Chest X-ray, PA view. Patient: 21 years old, sex M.
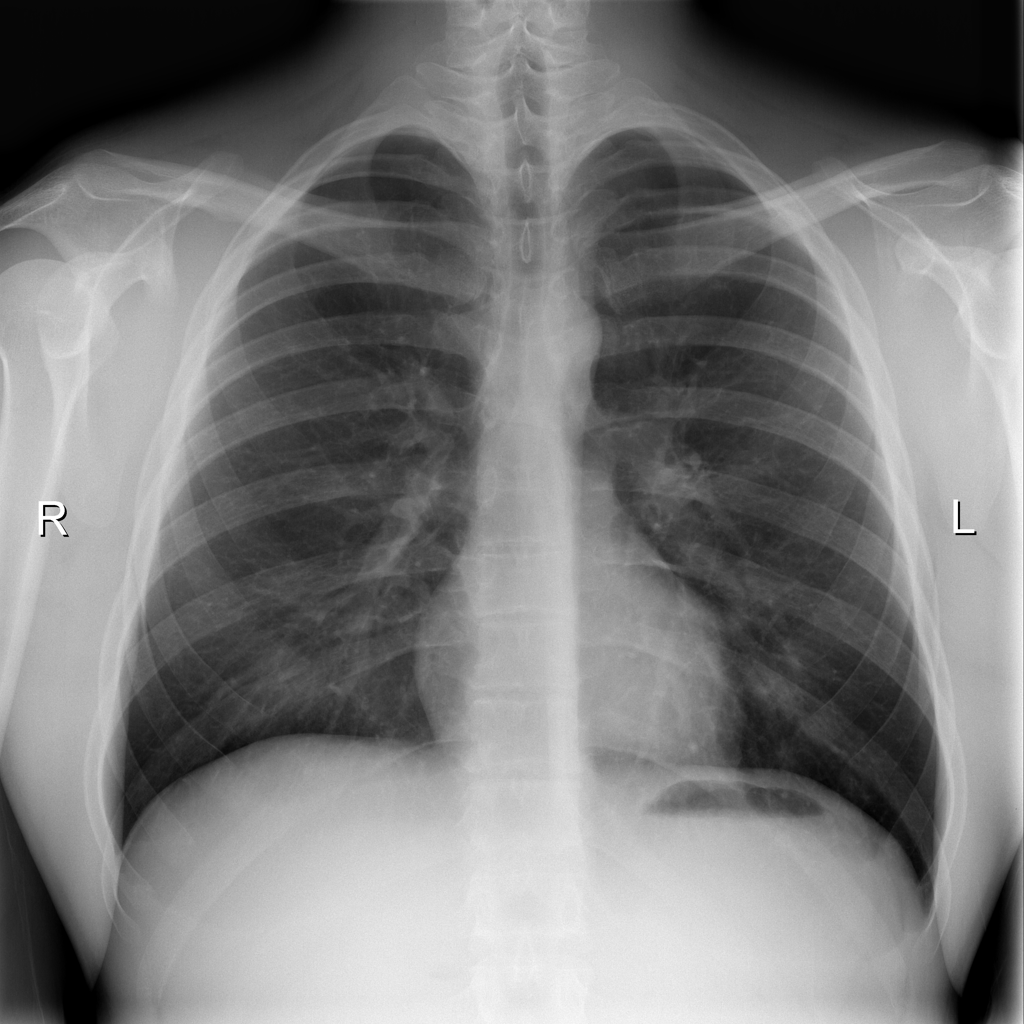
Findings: No Finding